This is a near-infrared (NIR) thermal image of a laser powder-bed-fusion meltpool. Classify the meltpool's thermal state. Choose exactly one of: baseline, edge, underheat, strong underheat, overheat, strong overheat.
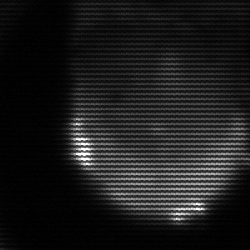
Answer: edge